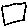
Label: square